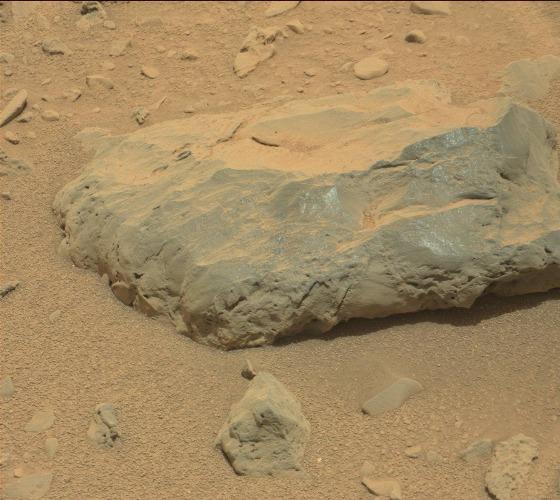
Terrain classes present: Bedrock, Gravel / Sand / Soil, Rock, Shadow